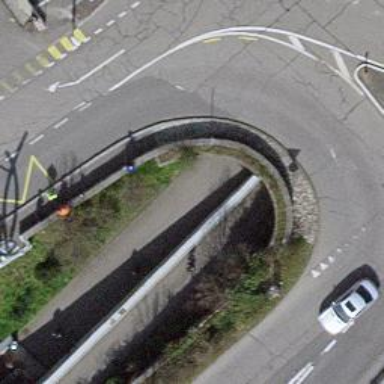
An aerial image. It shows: Footway tunnel.